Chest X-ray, AP view. Patient: 50 years old, sex M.
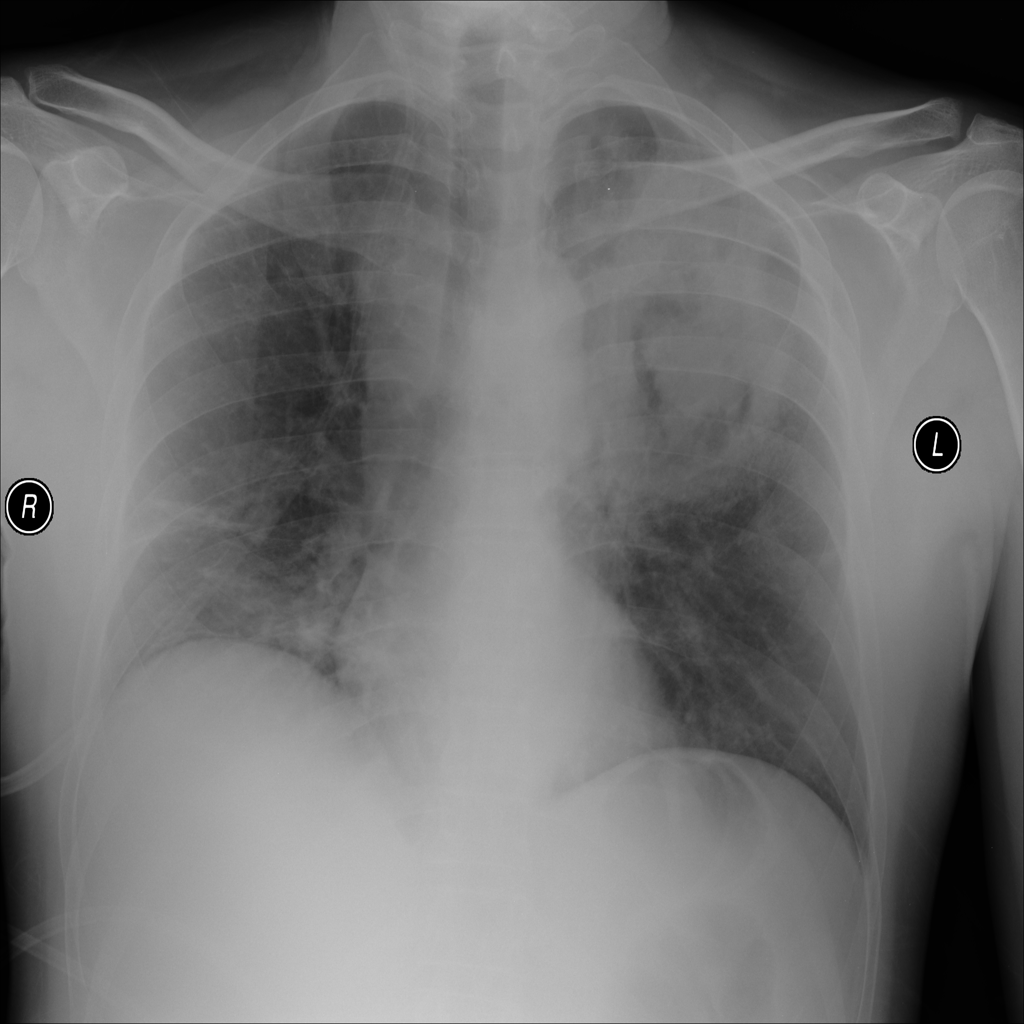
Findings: Atelectasis, Mass